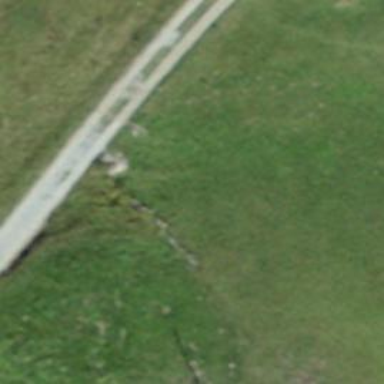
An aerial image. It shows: Wall made of dry stone.